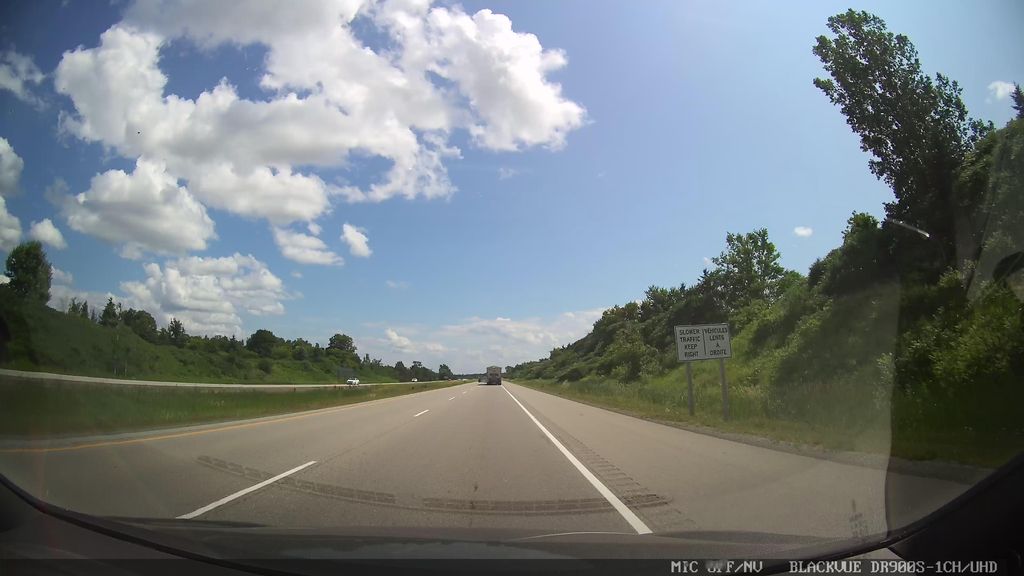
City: ottawa-gatineau